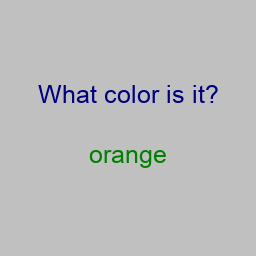
Color: green
Color name shown: orange
Background color: silver
Question text color: navy